Field crop: tomato
Growth stage: 2
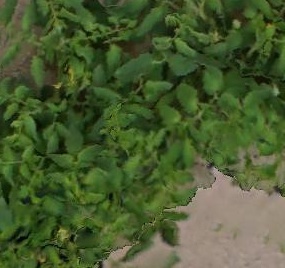
Species: tomato